Question: I have tried now several things (and looked around here) and nothing worked so far. So I am going to ask.
I have the following simple HTML:
'''
<table>
<tr>
<td class="small">First column with text</td>
<td class="extend">This column should fill the remaining space but should be truncated if the text is too long</td>
<td class="small">Small column</td>
</tr>
</table>
'''
The table itself should be 100% width of the parent container.
I wish the first and last column ('.small') to be as large as they need to be, so the content can fit into it without a line break (so pretty much what 'white-space: nowrap' does). The middle column ('.extend') should take the rest of the space (so the table will stay within 100% width of its parent container) and the text within '.extend' should be ellipsised before it needs to break to a seconds line.
I've prepared a fiddle for this at <URL>
With these background colors I would expect a result like:

Is there any solution for this?
My problem is, if I can make the text to stay in one row (having no line breaks), the table will always overflow its parent container width (and cause it to be scrollable), before having the idea to ellipsis the text in the middle column.
It's no solution to set the first and third column to a 'fixed' with (percentage or pixel), because the content will have different length from time to time. It is possible to add as many 'div' or 'span' as needed (or get rid of the table all together - what I tried first, with 'display' and 'table' but I didn't find a working solution that way either).
PS: It would be very nice if you could edit the fiddle to a working example, if you know one :-)
I am free to use divs instead of a table too!
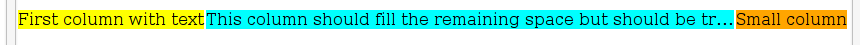
Answer: Here is an answer using divs instead of a table: <URL>
'''
<div class="container">
<div class="fnl first">First Baby</div>
<div class="fnl last">Last Guy</div>
<div class="adjust">I will adjust between both of you guys</div>
</div>
'''
'''
.container{
width: 300px;
}
.first{
float:left;
background: red;
}
.last{
float:right;
background: orange;
}
.adjust{
text-overflow: ellipsis;
white-space: nowrap;
overflow: hidden;
}
'''